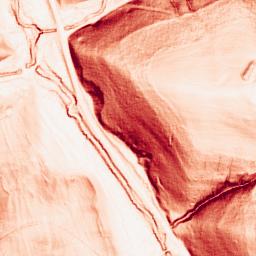
Category: morphological
Decomposition family: morphological_gradient
Decomposition parameters: size: 3
shape: square
Upsampling method: sinc_hamming
Upsampling parameters: scale: 4
kernel_size: 16
Upsampling scale: 4